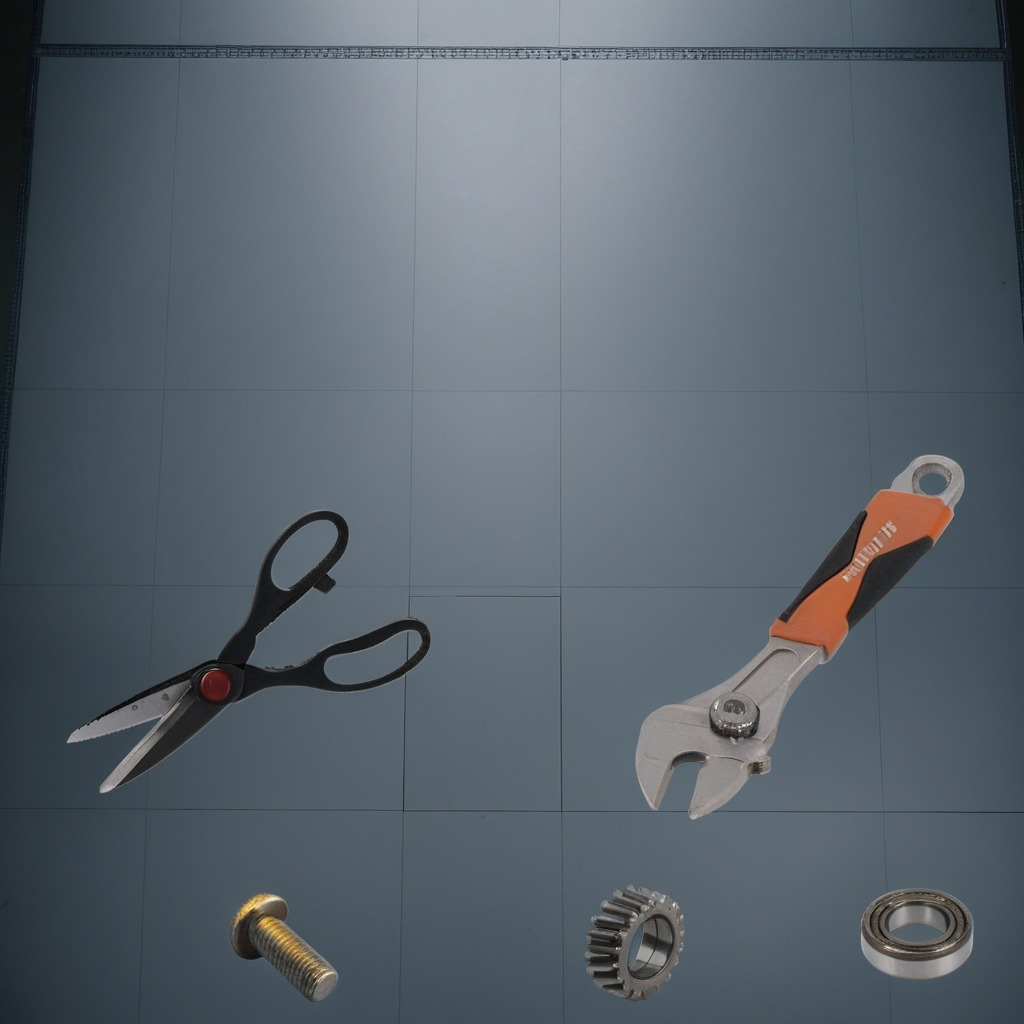
A ball bearing, a gear with teeth, a screw, scissors, and a wrench are lying on the toolbox surface in an airplane hangar workshop.